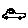
Label: car